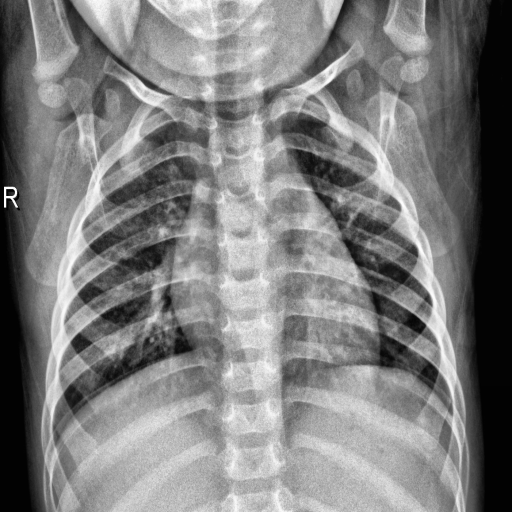
Finding: NORMAL